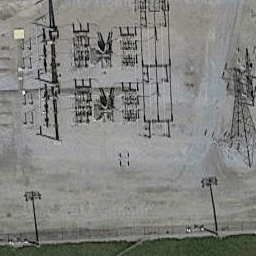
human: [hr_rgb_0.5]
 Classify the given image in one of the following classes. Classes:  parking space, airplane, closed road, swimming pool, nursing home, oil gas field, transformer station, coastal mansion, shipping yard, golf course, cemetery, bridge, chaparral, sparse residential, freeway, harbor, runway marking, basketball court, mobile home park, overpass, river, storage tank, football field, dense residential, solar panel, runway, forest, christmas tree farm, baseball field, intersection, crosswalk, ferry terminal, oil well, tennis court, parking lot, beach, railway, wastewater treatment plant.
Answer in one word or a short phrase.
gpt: transformer station